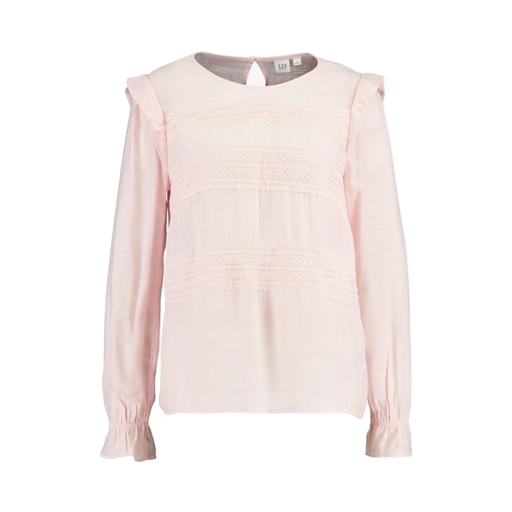
pink lace-detail shirt, pink lace-trim textured blouse, longsleeved blouse, white background